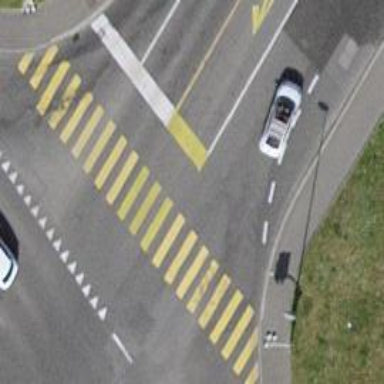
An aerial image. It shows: Crossing with traffic signals.